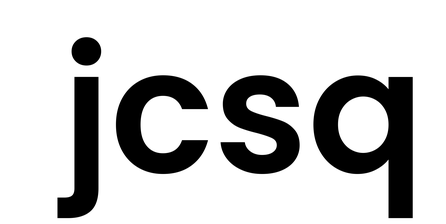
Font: Poppins-SemiBold